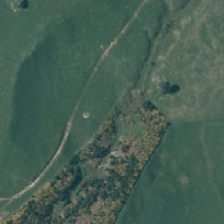
Land cover: manuka_kanuka